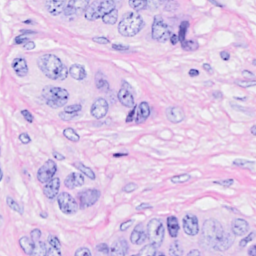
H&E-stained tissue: Breast